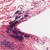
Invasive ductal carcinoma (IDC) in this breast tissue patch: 0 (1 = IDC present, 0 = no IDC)